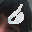
Label: 6